【题型】解答题　【知识点】函数　【难度】easy
在研究“人在雨中行走，如何让被淋雨的程度尽可能低”时，可以将人体视为一个长方体。如图，长方体\(E\)在雨中沿面\(P\)（面积为\(S\)）的垂直方向作匀速移动，速度为\(v(v>0)\)，雨速沿\(E\)移动方向的分速度为\(c(c \in \mathbb{R})\)。\(E\)移动时单位时间内的淋雨量包括两部分：①\(P\)或\(P\)的平行面（只有一个面淋雨）的淋雨量，假设其值与\(|v-c|\cdot S\)成正比，比例系数为\(\dfrac{1}{10}\)；②其它面的淋雨量之和，其值为\(\dfrac{1}{2}\)，记移动距离为\(d\)，\(y\)为\(E\)移动过程中的总淋雨量。

\vspace{1em}

(1) 求总淋雨量\(y\)的表达式（用含有\(v\)、\(d\)、\(S\)、\(c\)的表达式表示）；

\vspace{0.5em}

(2) 已知\(d=100\)且\(S=1.5\)，设\(0<v \leq 10, 0<c \leq 5\)，试根据\(c\)的不同取值范围，确定移动速度\(v\)，使总淋雨量\(y\)最少。
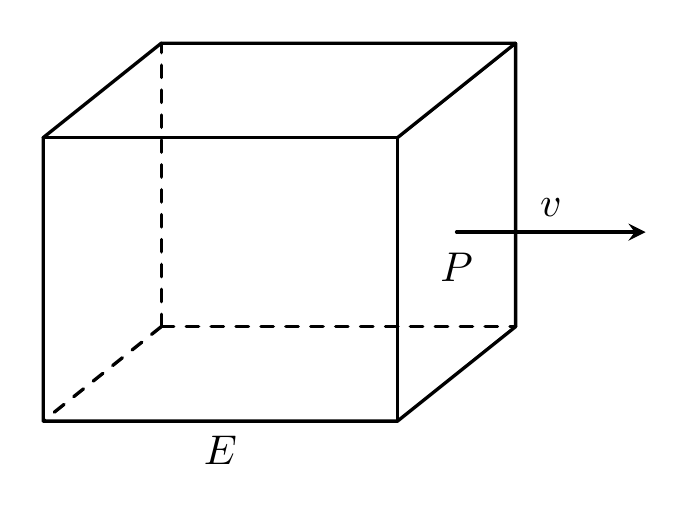
【解答】
【答案】
(1) \(y = \dfrac{d}{v}\left(\dfrac{1}{10}|v-c|\cdot S + \dfrac{1}{2}\right)\)，其中\(v \geq 0, c \geq 0\)。

(2) 答案见解析。

\vspace{0.5em}

【解析】
(1) 解：由题意知，\(E\)移动时单位时间内淋雨量为\(\dfrac{1}{10}|v-c|\cdot S + \dfrac{1}{2}\)，

所以总淋雨量\(y\)的表达式
\[
y = \dfrac{d}{v}\left(\dfrac{1}{10}|v-c|\cdot S + \dfrac{1}{2}\right),
\]
其中\(v \geq 0, c \geq 0\)。

\vspace{0.5em}

(2) 解：当\(d=100\)且\(S=1.5\)，\(0<v \leq 10, 0<c \leq 5\)，

由(1)得，总淋雨量\(y\)的表达式
\[
y = \dfrac{5}{v}\left(3|v-c| + 10\right),
\]

当\(0 < v \leq c\)时，可得
\[
y = \dfrac{5}{v}(3c - 3v + 10) = \dfrac{5\cdot(3c+10)}{v} - 15;
\]

当\(c < v \leq 10\)时，可得
\[
y = \dfrac{5}{v}(3v - 3c + 10) = \dfrac{5\cdot(-3c+10)}{v} + 15,
\]

所以
\[
y =
\begin{cases}
\dfrac{5\cdot(3c+10)}{v} - 15, & 0 < v \leq c \\
\dfrac{5\cdot(-3c+10)}{v} + 15, & c < v \leq 10
\end{cases}
\]

当\(0 < c < \dfrac{10}{3}\)时，函数\(y\)是关于\(v\)的减函数，所以当\(v=10\)时，\(y_{\min} = 20 - \dfrac{3}{2}c\)；

当\(\dfrac{10}{3} < c \leq 5\)时，函数\(y\)是关于\(v\)的函数，在\((0,c]\)上为减函数，在\((c,10]\)上为增函数，

所以当\(v=c\)时，\(y_{\min} = \dfrac{50}{c}\)。

综上，当\(0 < c < \dfrac{10}{3}, v=10\)时，\(y_{\min} = 20 - \dfrac{3}{2}c\)；若\(\dfrac{10}{3} < c \leq 5, v=c\)时，\(y_{\min} = \dfrac{50}{c}\)。